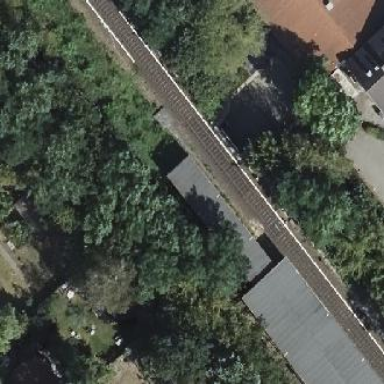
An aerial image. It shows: Train station building.